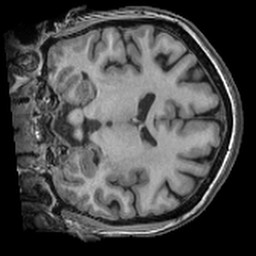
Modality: T1w
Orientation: coronal
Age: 50
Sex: female
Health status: ill
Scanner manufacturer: ge
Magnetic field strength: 3 T
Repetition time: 0.008164 s
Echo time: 0.003184 s